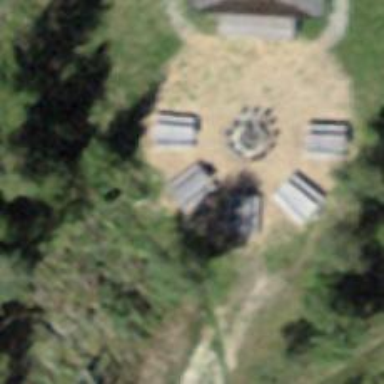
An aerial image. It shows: Picnic table located in leisure land area.